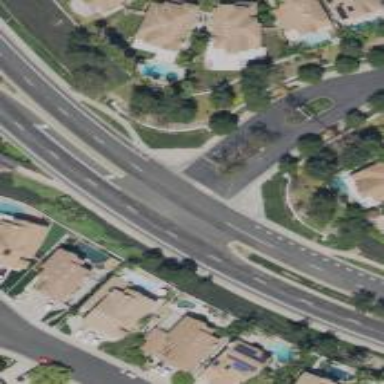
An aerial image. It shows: Secondary road with asphalt surface and separate sidewalk.